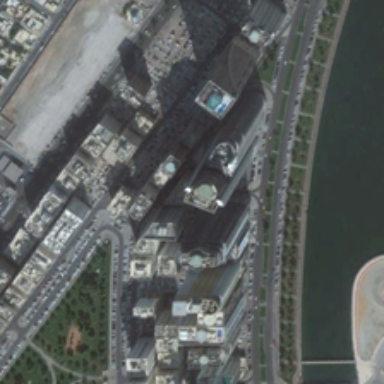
Many buildings and some green trees are in a commercial area near a river .